Question: Have a look at mockup image

The site have a fixed content width. I need elements inside a red area to be stretched, depending on the screen width. So in case it's like on the image, green and blue stripes should go till the end of the screen. If screen is wider, site content area( that is inside the vertical red lines ) will be the same. But blue and green lines will stretch more, to reach the sites left and right side.
I was going to implement it using absolute positioning. But I need to know the width of the block. And as it can be different I do not know how to do it, except for using javascript. but I'd like to use html and css only.
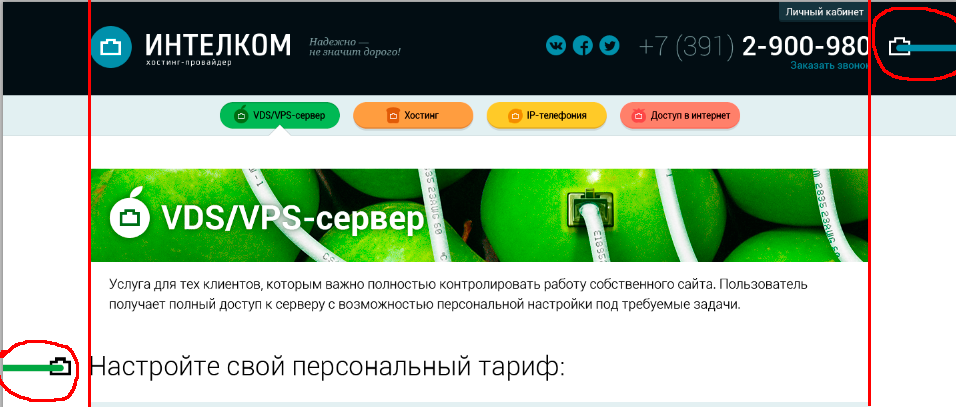
Answer: There are many ways to accomplish this, but the coolest of all is using the 'before' & 'after' pseudo elements to fill in the edges.
'''
.container {
width: 1200px; /* whatever... */
margin: 0 auto;
}
.header {
position: relative;
background: #000; /* whatever... */
}
.header:before, .header:after {
content: '';
position: absolute;
background: #000; /* whatever... */
top:0 ; bottom: 0; width: 999em;
}
.header:before {
right: 100%;
}
.header:after {
left: 100%;
}
'''
Here's the fiddle: <URL>
---
Check out this cool article by Chris Coyer: <URL>.